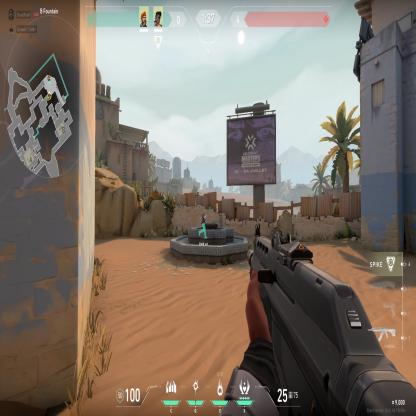
Label: teammate